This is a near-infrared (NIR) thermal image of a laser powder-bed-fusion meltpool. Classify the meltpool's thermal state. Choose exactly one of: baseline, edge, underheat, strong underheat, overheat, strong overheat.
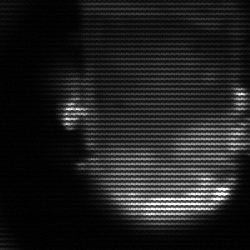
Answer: baseline